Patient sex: M
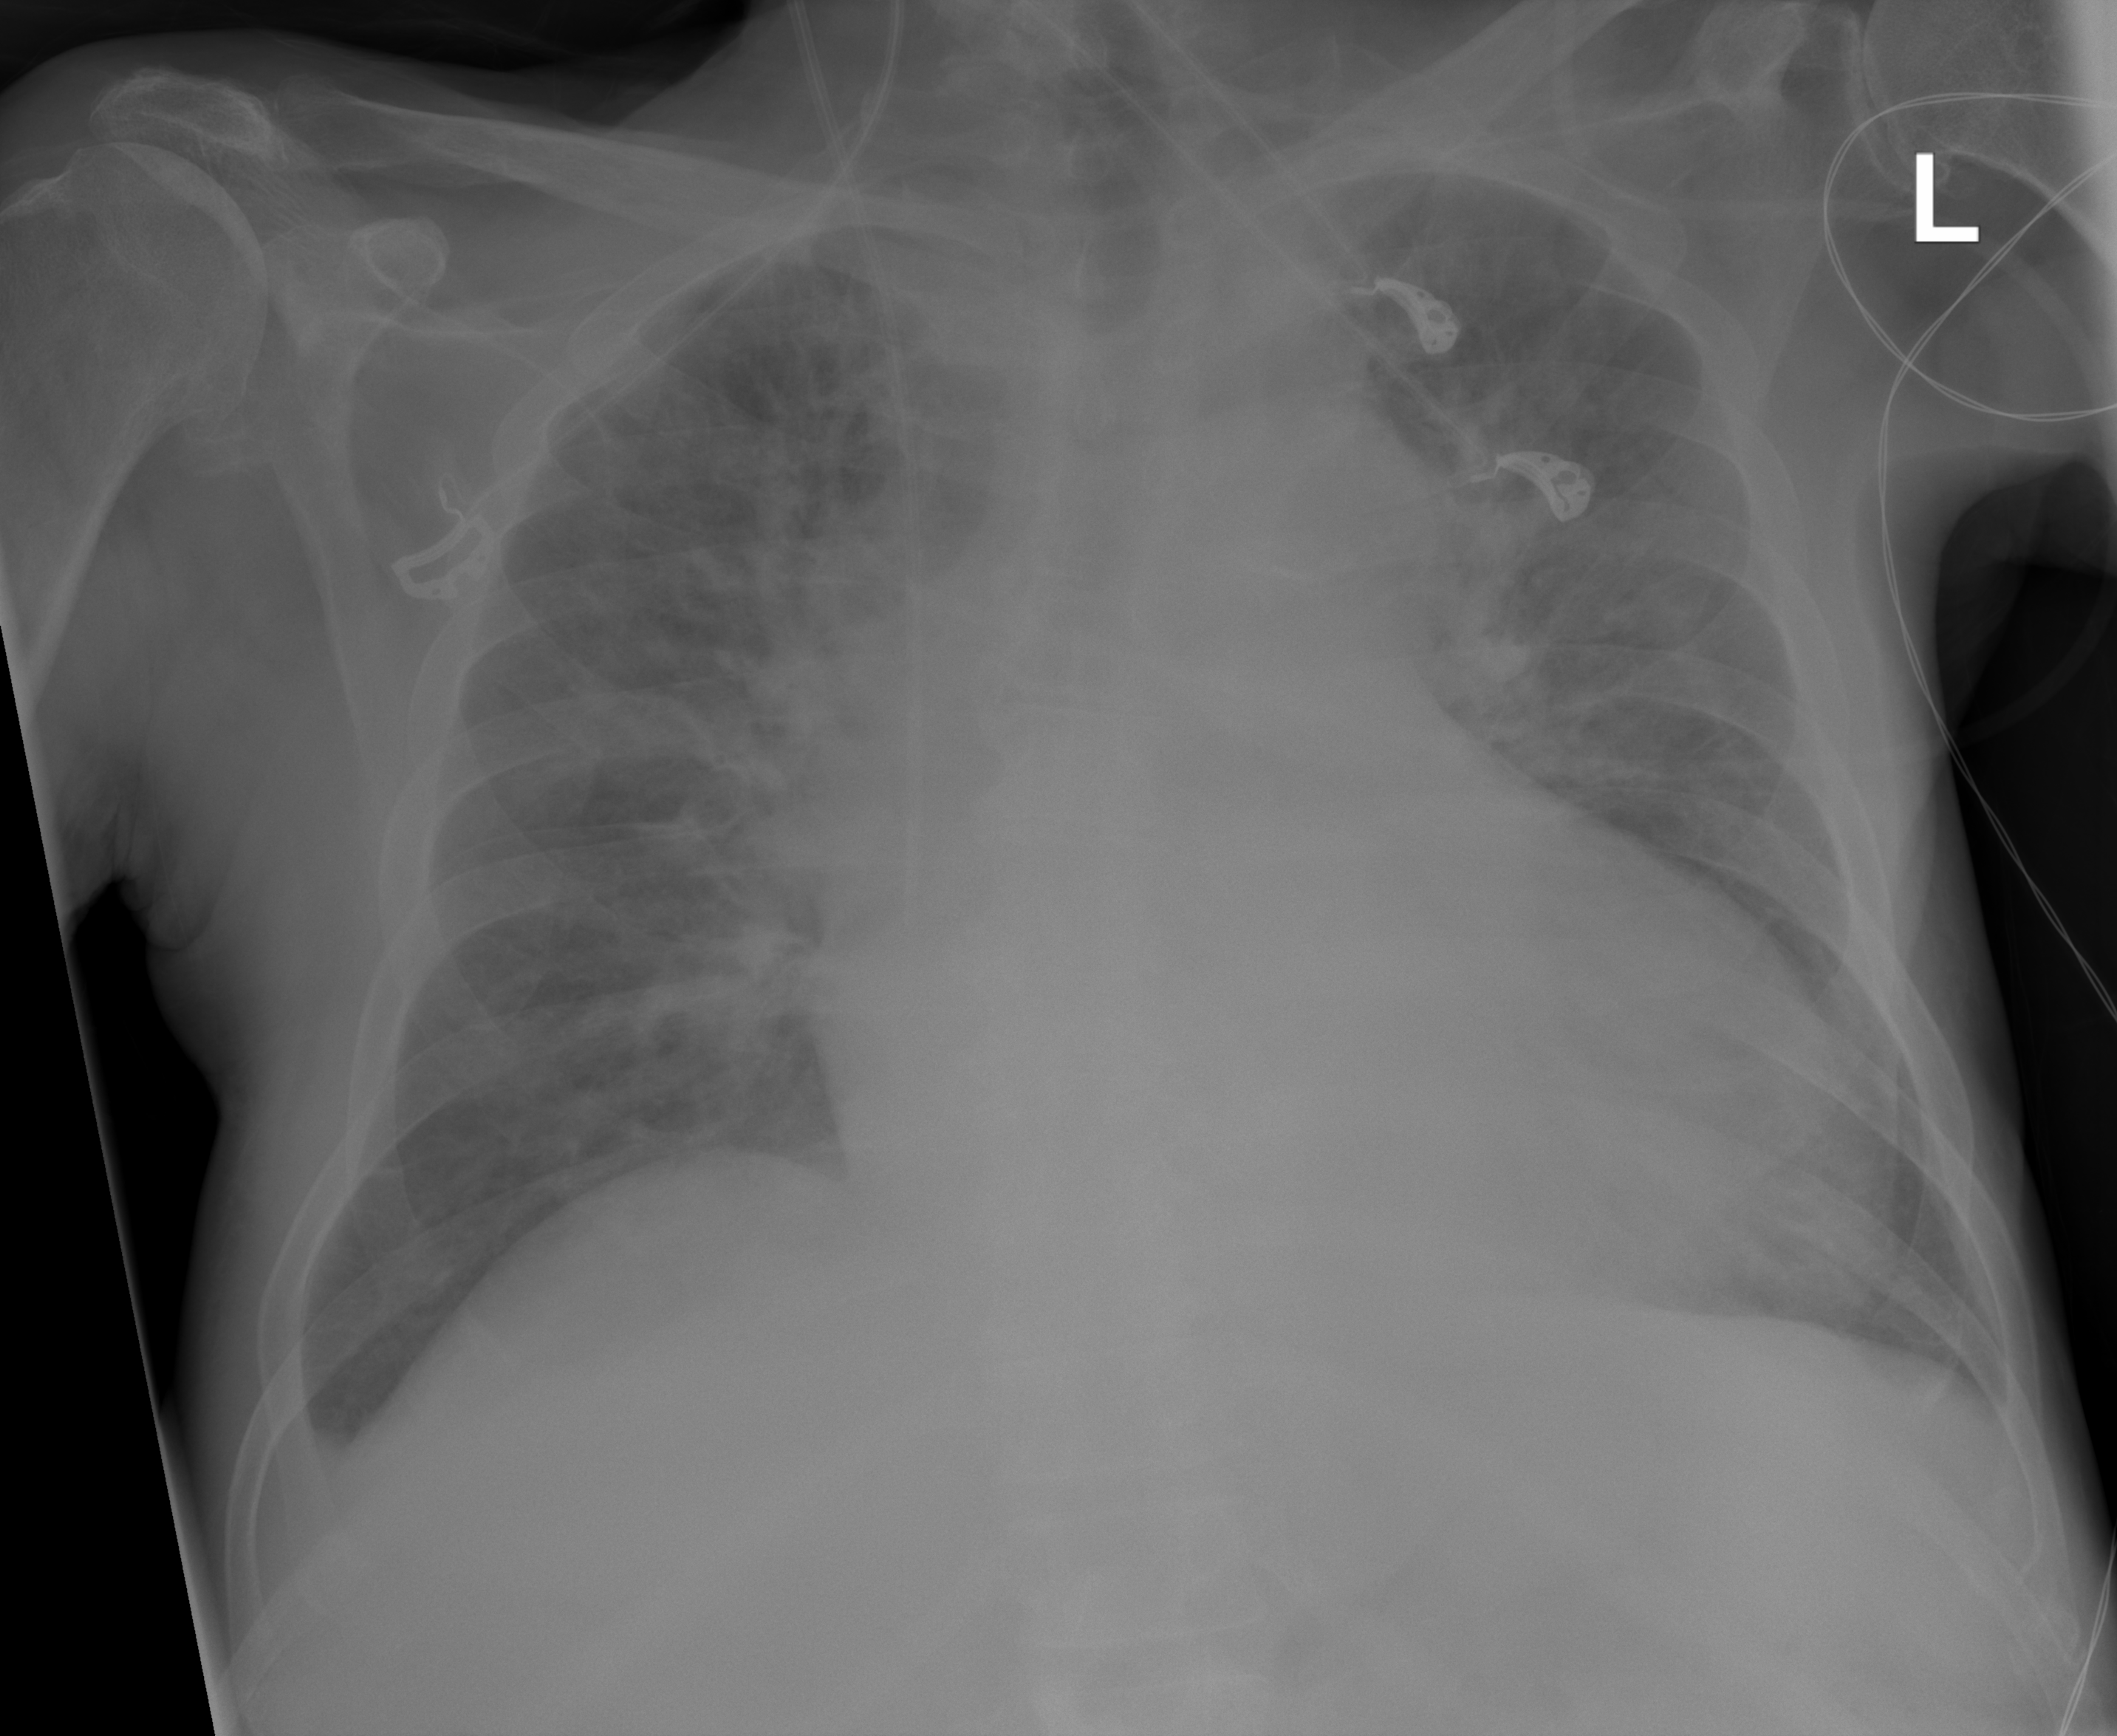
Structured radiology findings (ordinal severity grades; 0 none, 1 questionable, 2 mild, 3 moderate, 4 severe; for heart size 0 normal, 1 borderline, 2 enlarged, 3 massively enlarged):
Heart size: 3
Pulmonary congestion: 2
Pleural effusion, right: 2
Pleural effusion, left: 2
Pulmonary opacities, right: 2
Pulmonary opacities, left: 2
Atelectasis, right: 2
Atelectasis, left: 0